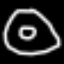
Label: donut